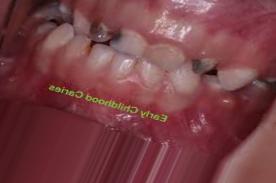
Condition: Caries